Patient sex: M
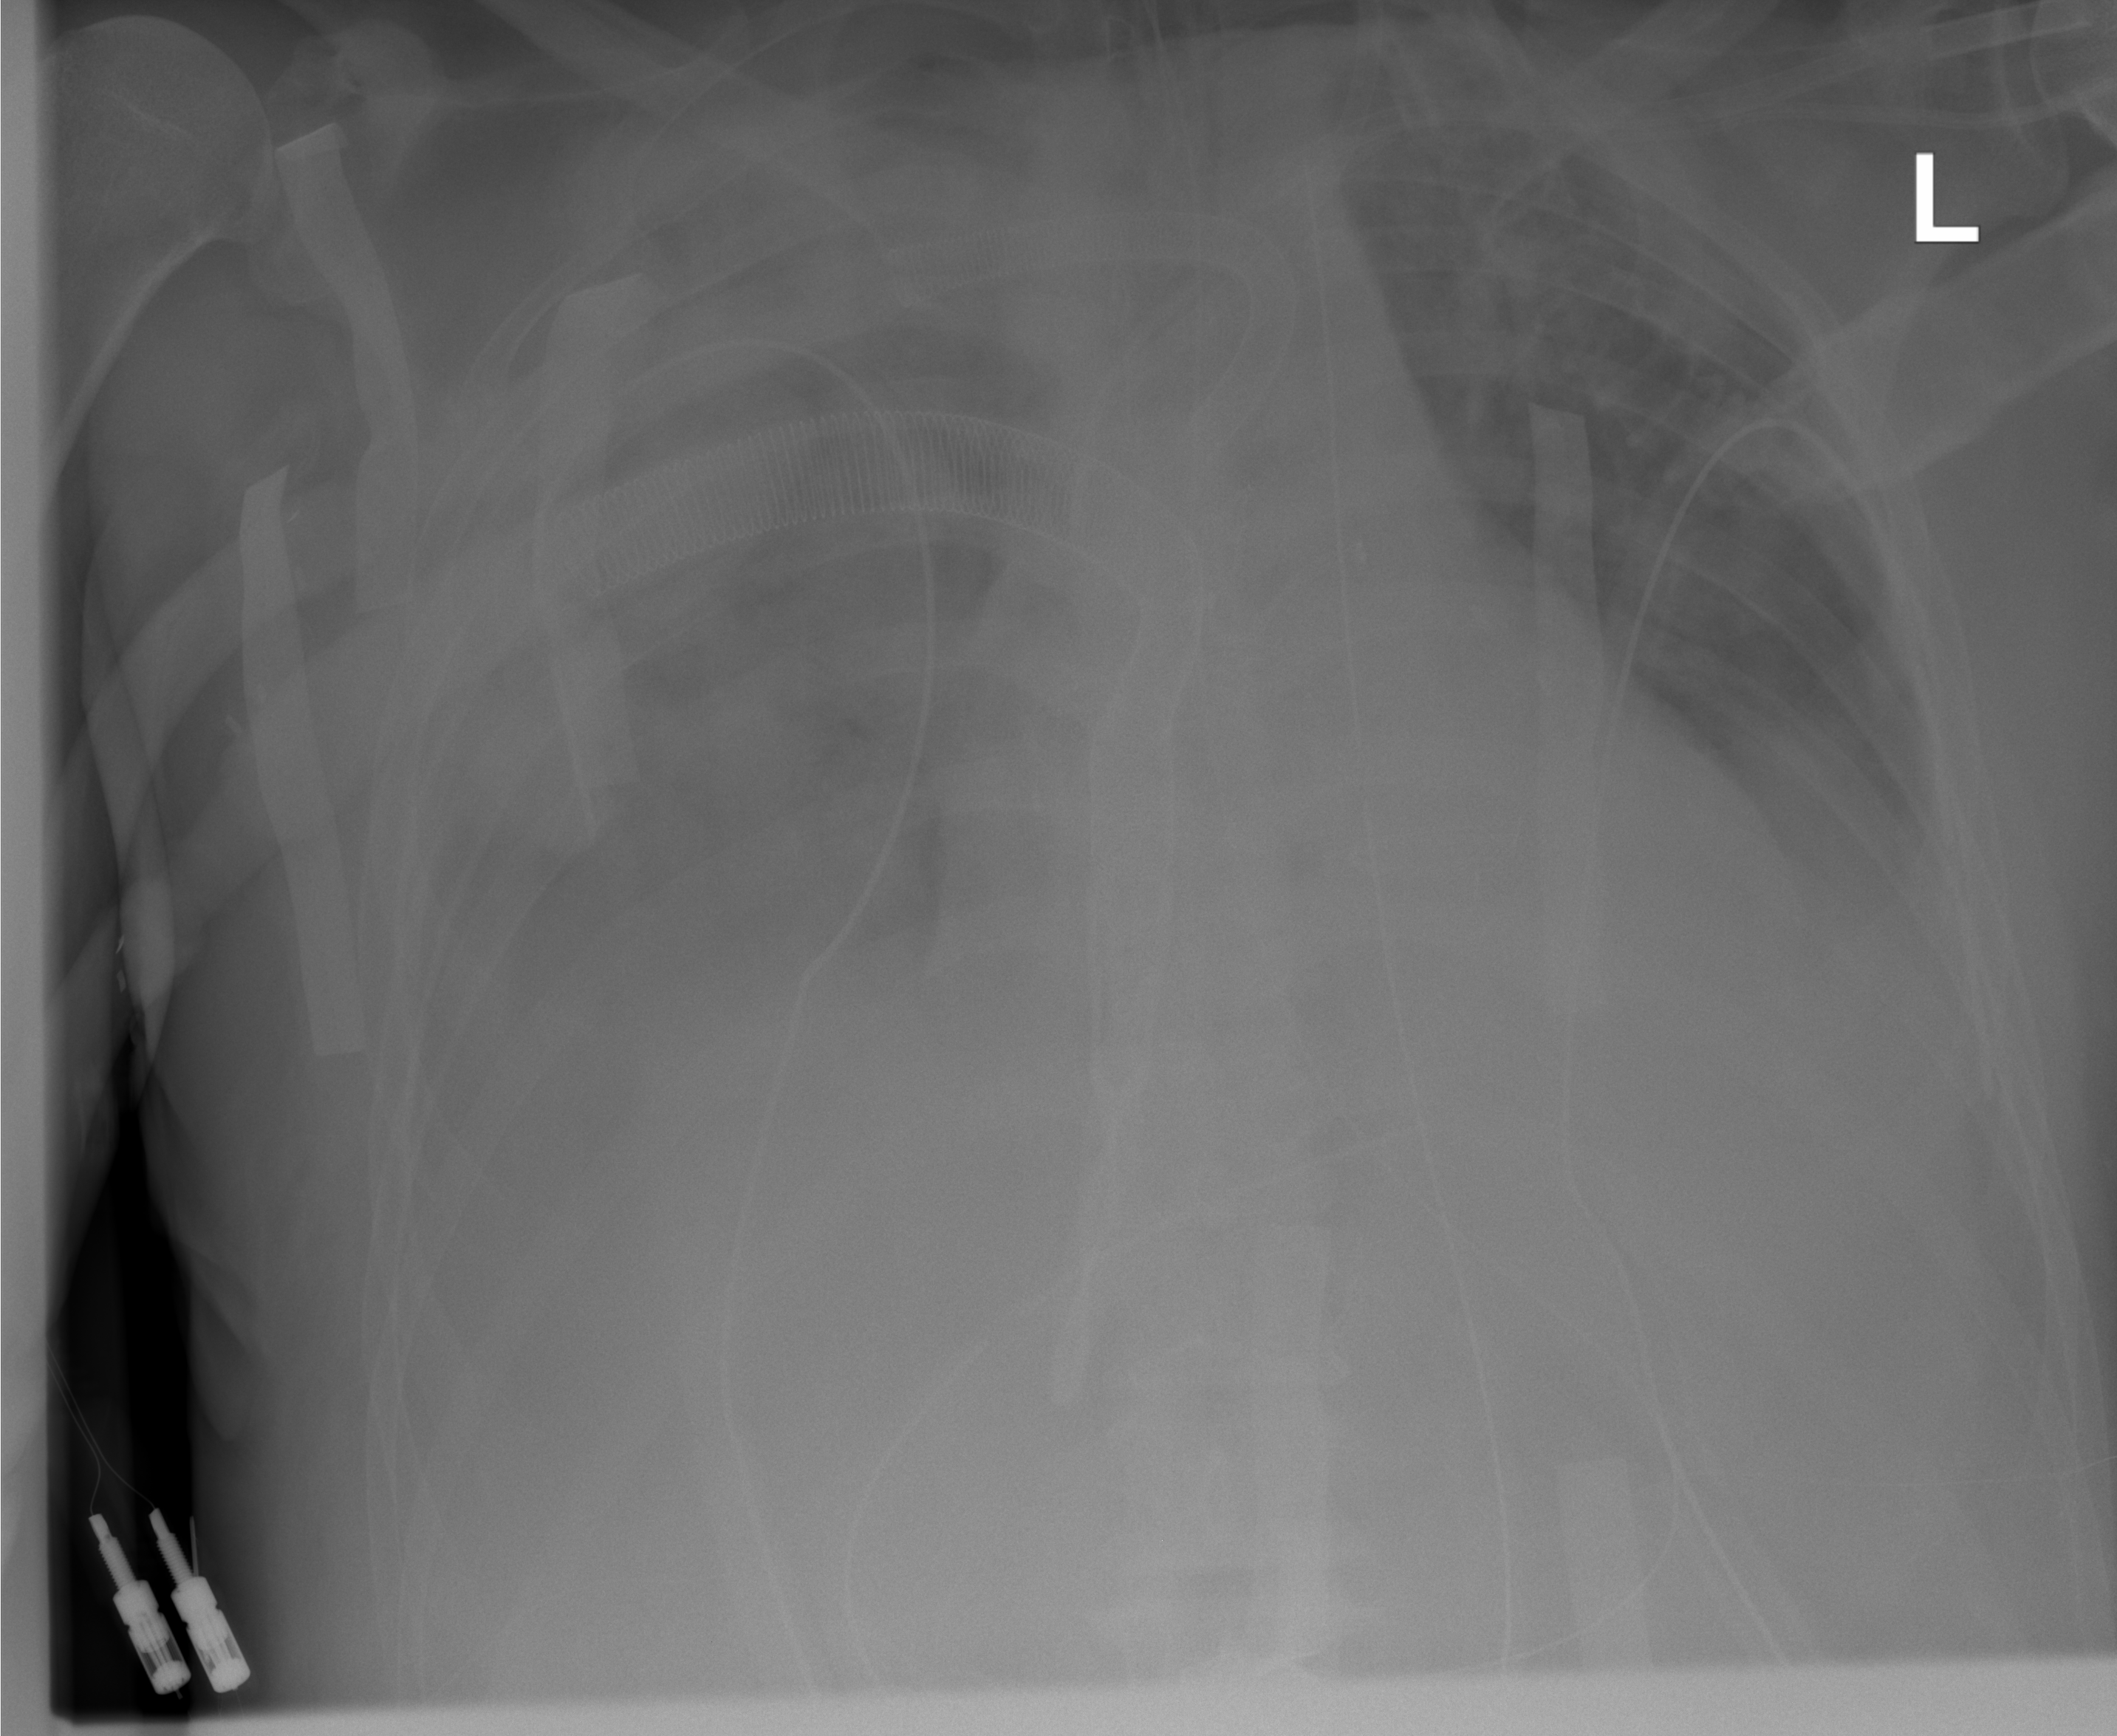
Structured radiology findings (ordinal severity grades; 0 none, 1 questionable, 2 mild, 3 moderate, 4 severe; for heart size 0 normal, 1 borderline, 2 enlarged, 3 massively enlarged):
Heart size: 0
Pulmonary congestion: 2
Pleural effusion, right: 3
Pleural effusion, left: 2
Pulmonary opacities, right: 0
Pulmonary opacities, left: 0
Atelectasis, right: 3
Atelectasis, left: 3